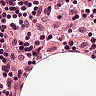
Metastatic tissue present: no